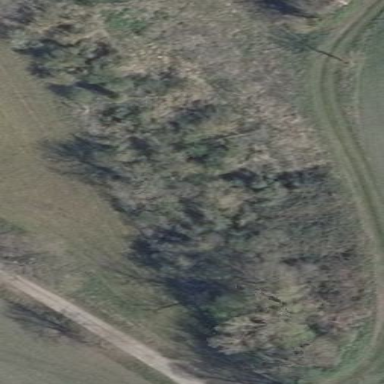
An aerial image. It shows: Patch of scrub vegetation.